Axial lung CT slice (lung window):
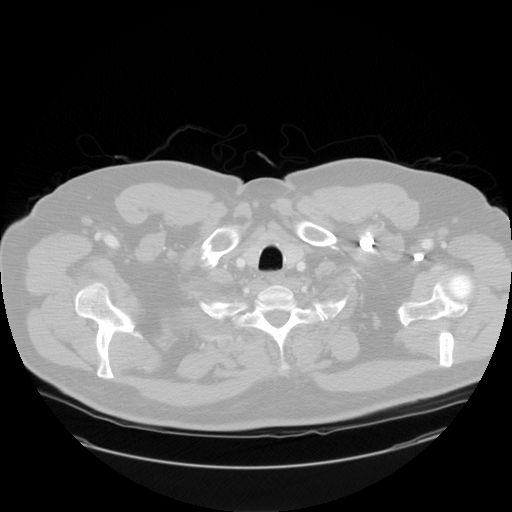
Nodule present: no